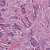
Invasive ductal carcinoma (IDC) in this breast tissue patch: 1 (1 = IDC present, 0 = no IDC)